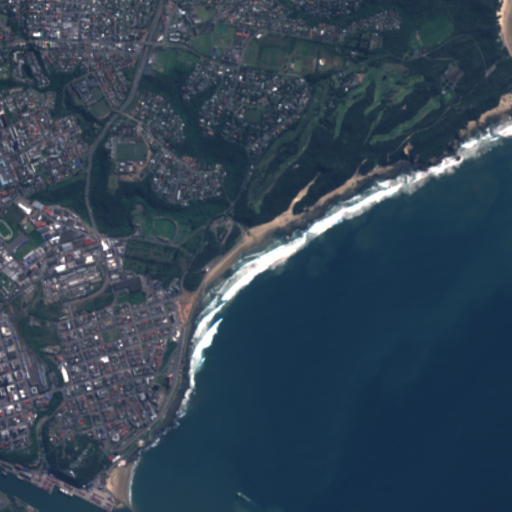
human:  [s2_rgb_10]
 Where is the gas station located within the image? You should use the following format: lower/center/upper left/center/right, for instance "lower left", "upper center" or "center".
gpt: The gas station is located in the lower left of the image.
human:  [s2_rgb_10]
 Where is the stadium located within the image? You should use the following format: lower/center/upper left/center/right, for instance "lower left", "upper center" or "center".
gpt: The stadium is located in the center left of the image.
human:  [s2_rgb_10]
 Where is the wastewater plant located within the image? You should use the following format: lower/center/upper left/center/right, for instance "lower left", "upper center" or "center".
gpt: The wastewater plant is located in the upper right of the image.
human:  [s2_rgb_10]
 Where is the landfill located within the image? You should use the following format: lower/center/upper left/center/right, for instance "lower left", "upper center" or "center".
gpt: There is no landfill in the image.